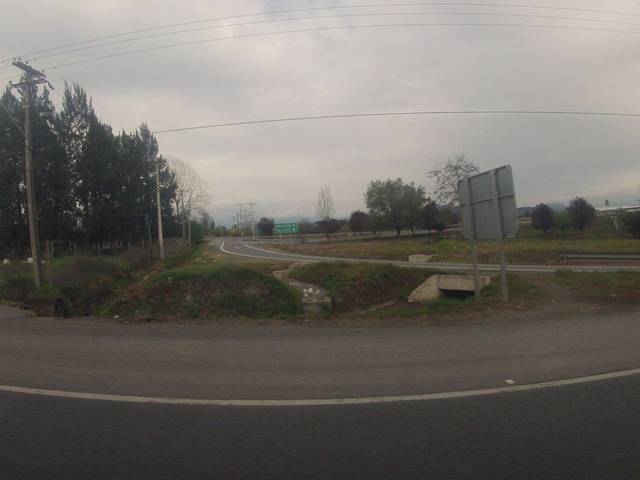
Region: Chile
Coordinates: -34.941, -71.179